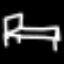
Label: bed